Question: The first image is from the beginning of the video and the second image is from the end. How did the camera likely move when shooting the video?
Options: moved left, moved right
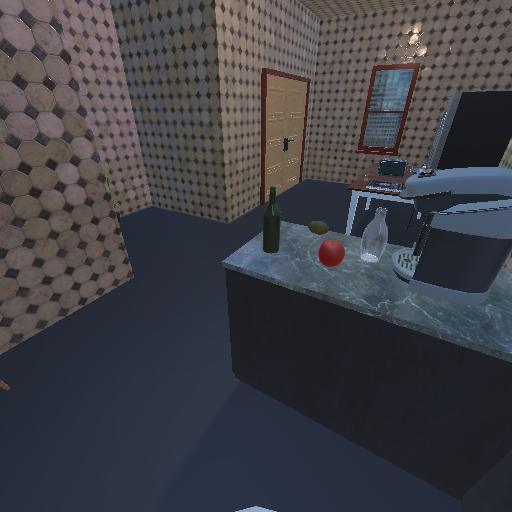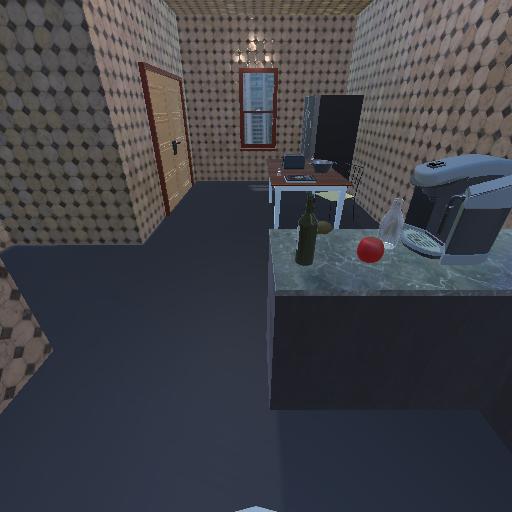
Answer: moved left